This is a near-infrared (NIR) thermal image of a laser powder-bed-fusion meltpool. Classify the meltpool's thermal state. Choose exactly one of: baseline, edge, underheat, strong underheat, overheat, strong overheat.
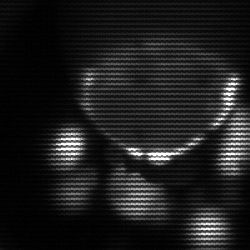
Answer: edge